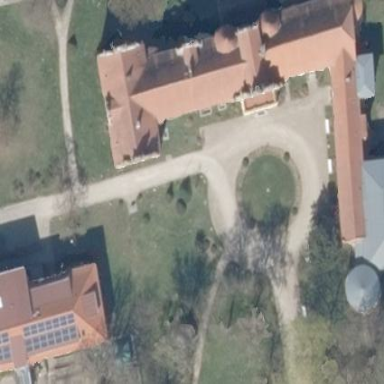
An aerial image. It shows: Historic castle museum building.